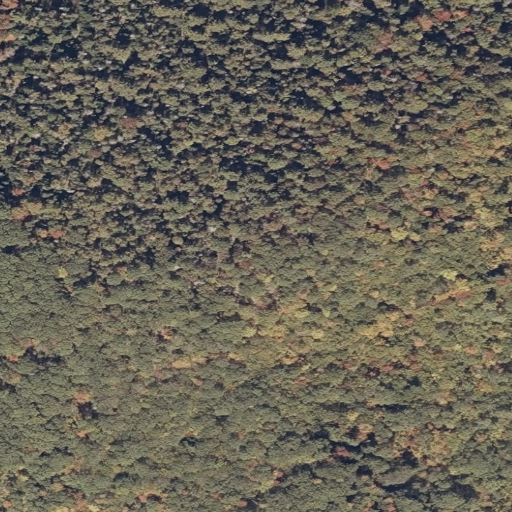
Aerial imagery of mountain in Maine named Parker Hill containing deciduous forest, evergreen forest, and mixed forest